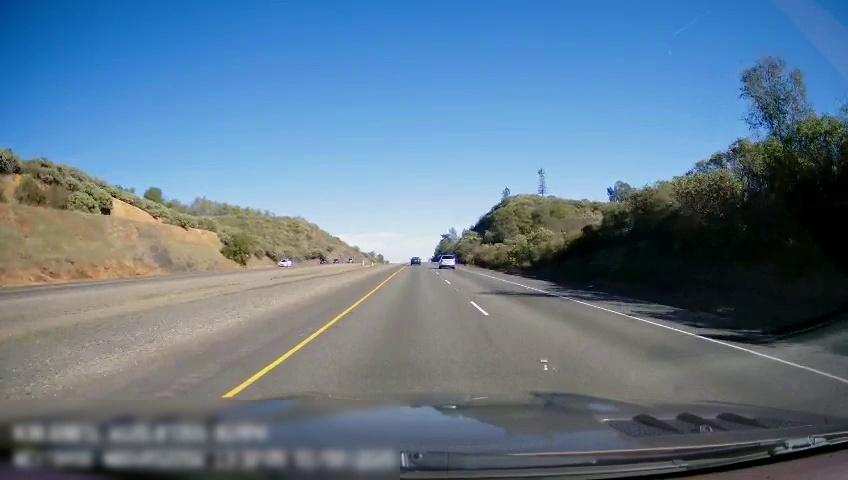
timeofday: Day
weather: Sunny
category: Drivable Space
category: Drivable Space
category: Vehicles | Car
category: Vehicles | SUV
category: Vehicles | Car
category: Lanes | Current Lane
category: Lanes | Current Lane
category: Lanes | Alternate Lane